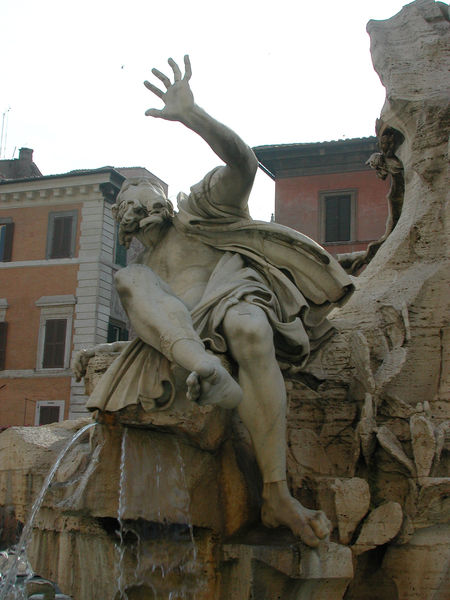
Titel: Vierströmebrunnen
Künstler: Giovanni Lorenzo Bernini
Standort: Rom, Piazza Navona (EU - I - Latium)
Schlagwörter: felsen, fuß, hand, himmel, kopf, mann, wasser, stadt, bewegung, fenster, finger, marmor, weiss, dach, haus, rot, beige, arm, barock, stein, häuser, figur, brunnen, kamin, skulptur, beine, bein, füße, platz, not, draussen, plastik, knie, zehen, fallen, foto, strahlen, rom, fries, fusssohle, staat, bwegung, flussgott, abgewand